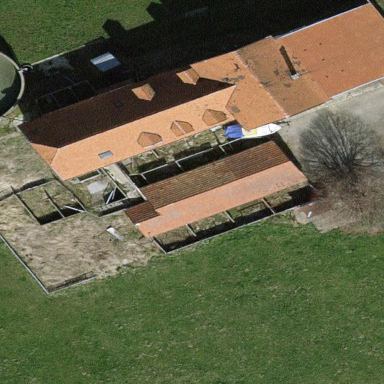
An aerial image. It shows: Farm auxiliary building.